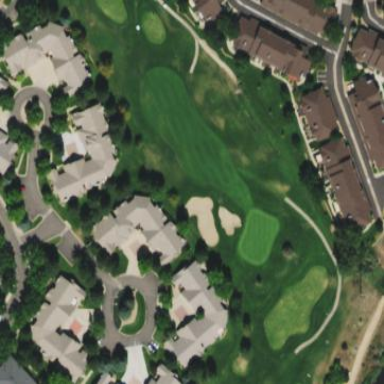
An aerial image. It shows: Golf fairway surrounded by grass.